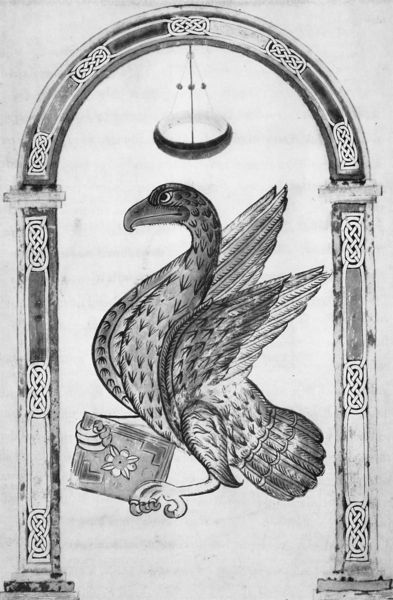
Titel: Codex Millenarius Maior
Institution: Kremsmünster, Stiftsbibliothek
Schlagwörter: adler, feder, flügel, vogel, weiß, grau, lampe, profil, schwarz, zeichnung, ornament, augen, federn, gefieder, rahmen, bild, auge, schnabel, bogen, verzierung, leuchter, deckenlampe, foto, buch, schwarzweiss, krallen, geier, greif, kralle, buchmalerei